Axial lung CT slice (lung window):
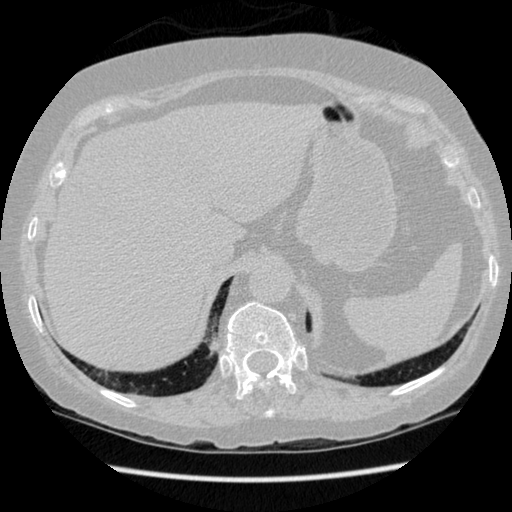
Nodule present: no